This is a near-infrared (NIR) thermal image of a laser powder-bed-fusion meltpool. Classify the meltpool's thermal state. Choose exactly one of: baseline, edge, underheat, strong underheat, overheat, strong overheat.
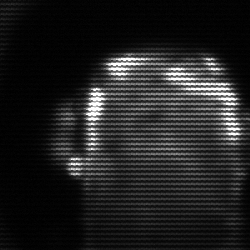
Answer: baseline